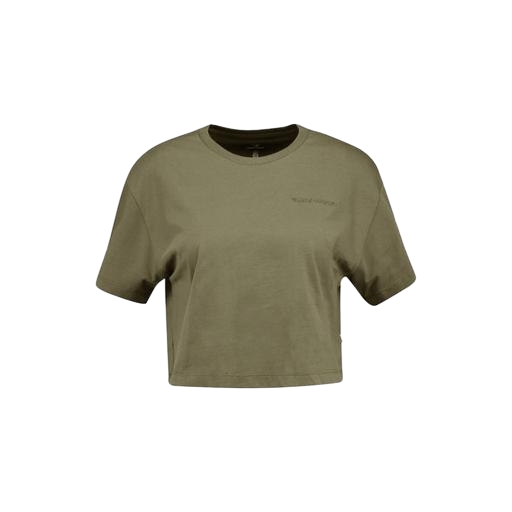
crop tee, army green t-shirt, green motivation tee, white background